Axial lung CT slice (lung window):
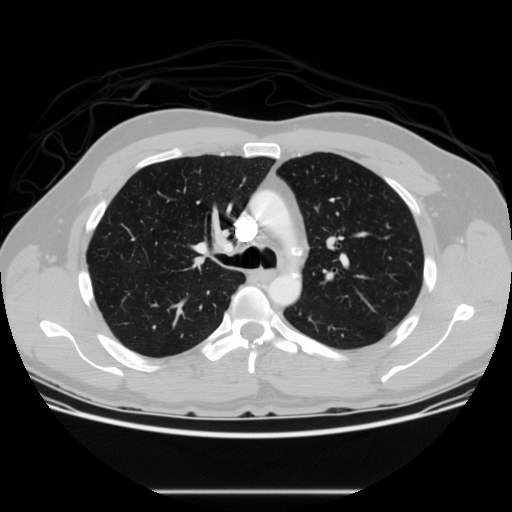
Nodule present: no